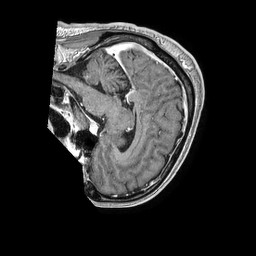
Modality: T1w
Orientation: sagittal
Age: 50
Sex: male
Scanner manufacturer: philips
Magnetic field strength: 1.5 T
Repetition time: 0.00754 s
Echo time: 0.003436 s